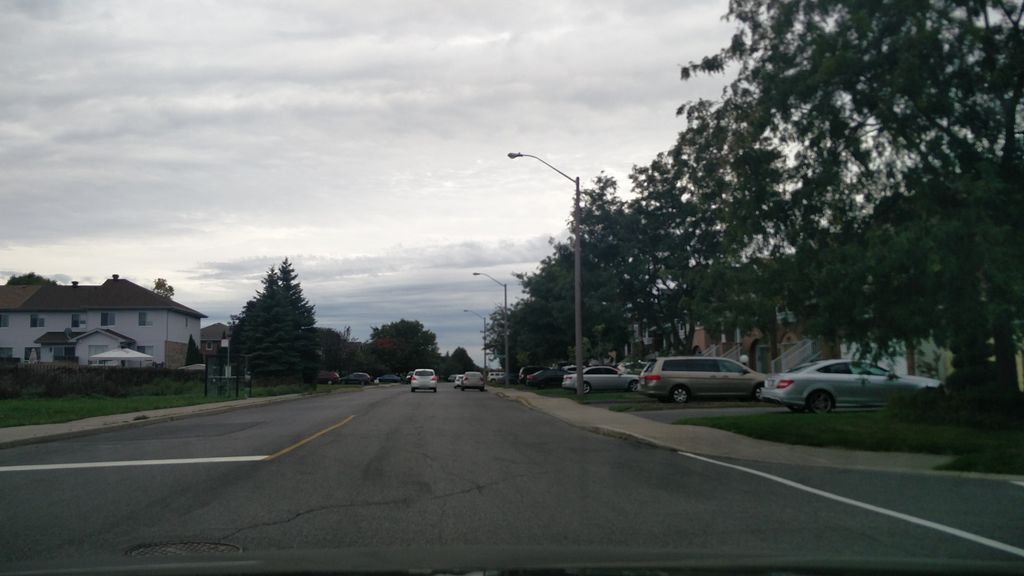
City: ottawa-gatineau